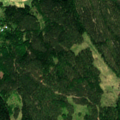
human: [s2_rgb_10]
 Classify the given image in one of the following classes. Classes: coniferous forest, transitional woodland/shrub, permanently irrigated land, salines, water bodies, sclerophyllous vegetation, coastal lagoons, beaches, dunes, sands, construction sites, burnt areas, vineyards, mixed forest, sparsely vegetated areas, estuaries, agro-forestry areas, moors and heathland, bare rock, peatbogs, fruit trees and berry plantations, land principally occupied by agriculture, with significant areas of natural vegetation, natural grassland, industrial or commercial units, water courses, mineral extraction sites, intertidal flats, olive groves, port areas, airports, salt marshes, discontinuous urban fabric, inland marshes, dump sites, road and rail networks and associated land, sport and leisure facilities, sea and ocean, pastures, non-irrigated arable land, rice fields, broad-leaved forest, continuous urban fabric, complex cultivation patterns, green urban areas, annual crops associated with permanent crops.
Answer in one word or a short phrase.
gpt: land principally occupied by agriculture, with significant areas of natural vegetation, coniferous forest